Question: Count the number of objects in the diagram.
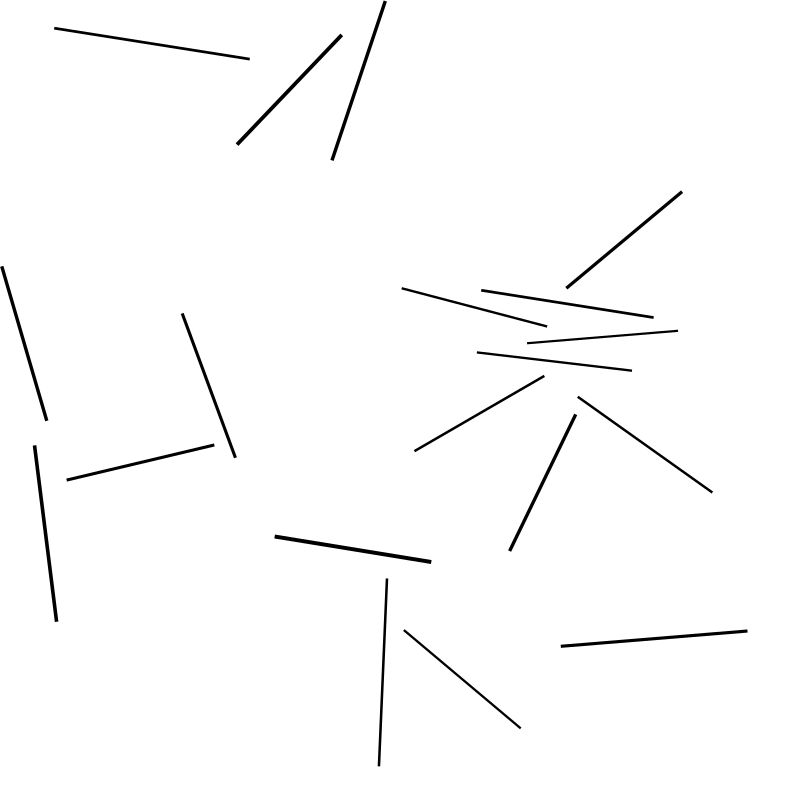
Answer: 19